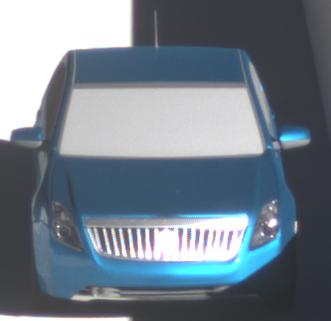
Make: Mercury
Model: Milan
Detailed model: -
Model produced from: 2009
Model produced until: 2010
Doors: 4
Color: blue
Road condition: dry road
Daytime: morning or afternoon
Contrast: high contrast